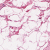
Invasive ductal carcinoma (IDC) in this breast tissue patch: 0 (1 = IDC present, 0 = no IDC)